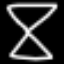
Label: hourglass